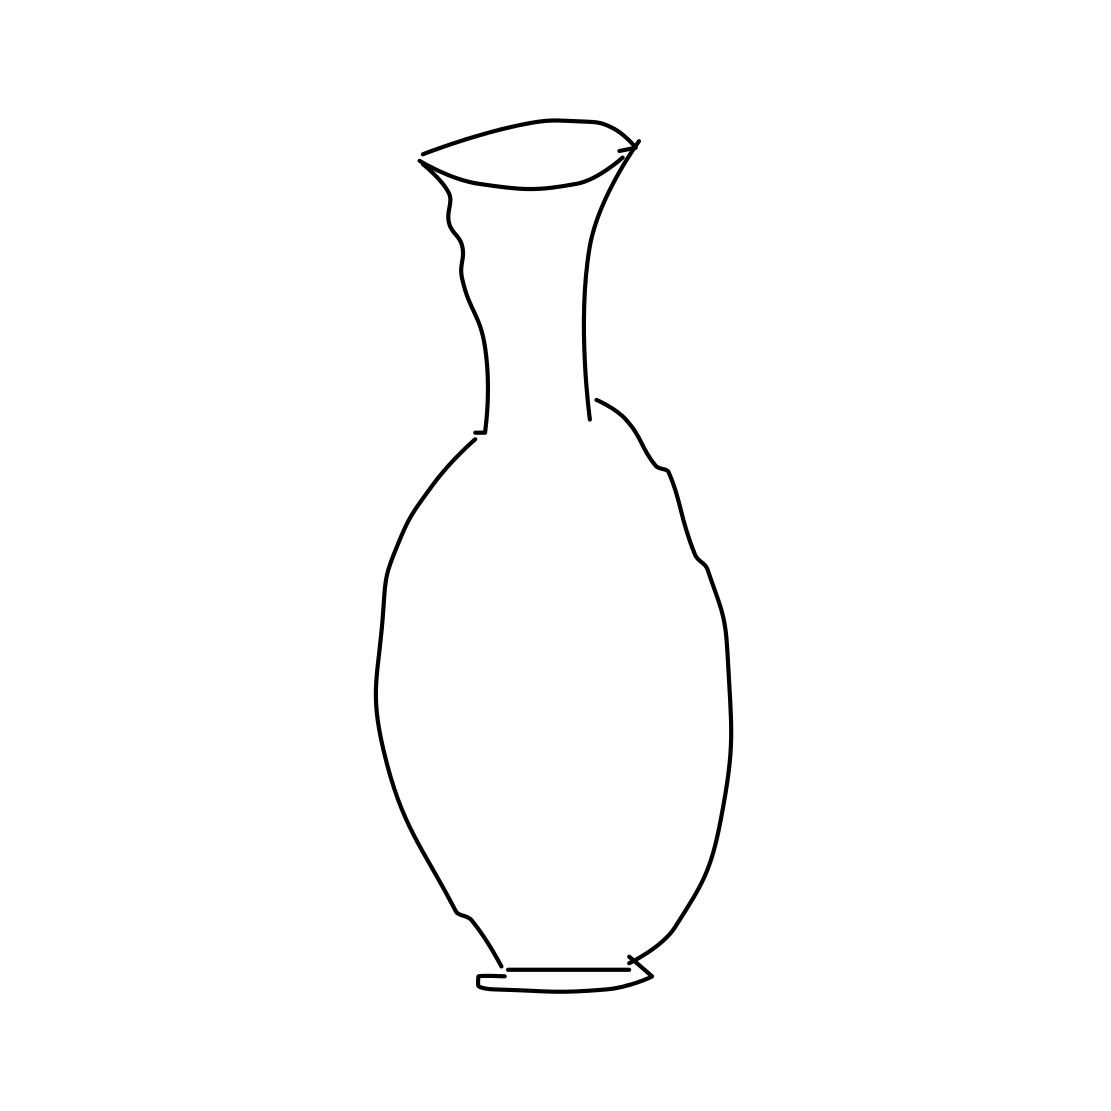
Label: vase